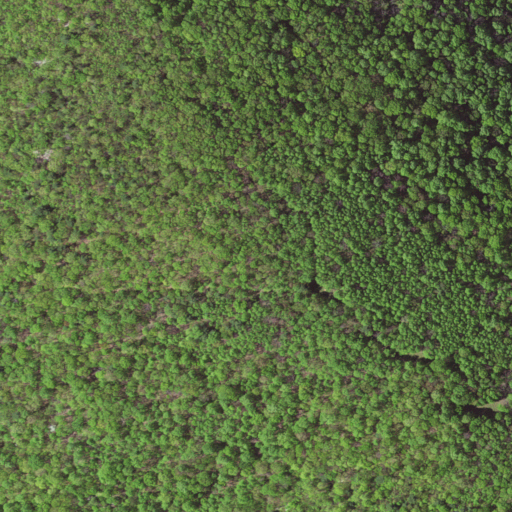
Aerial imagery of mountain in Virginia named Suck Mountain containing deciduous forest and mixed forest